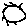
Label: sun